Brain MRI, t2w sequence, axial 2D slice.
Patient: age 25, sex F, weight 78 kg, height 1.78 m
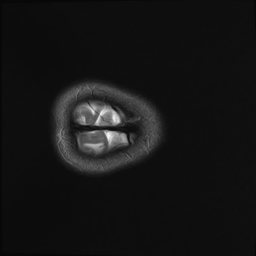